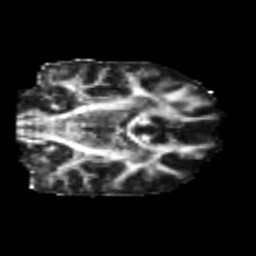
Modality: FA
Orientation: coronal
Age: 24
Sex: female
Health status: healthy
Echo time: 0.074 s